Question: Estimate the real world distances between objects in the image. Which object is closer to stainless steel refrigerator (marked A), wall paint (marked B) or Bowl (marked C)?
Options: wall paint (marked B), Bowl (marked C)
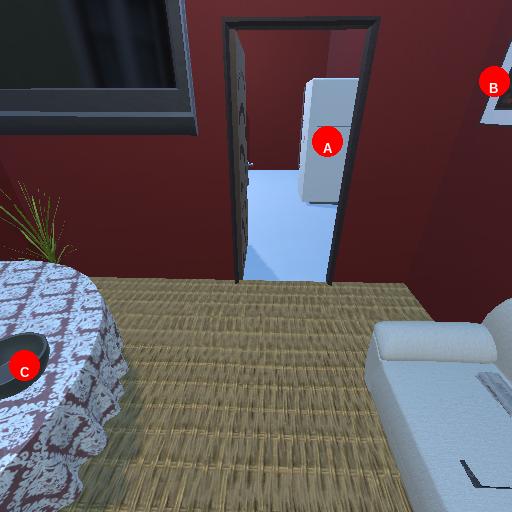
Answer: wall paint (marked B)